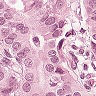
Metastatic tissue present: yes